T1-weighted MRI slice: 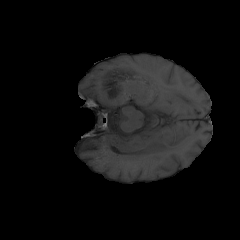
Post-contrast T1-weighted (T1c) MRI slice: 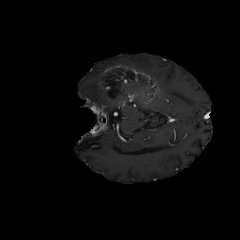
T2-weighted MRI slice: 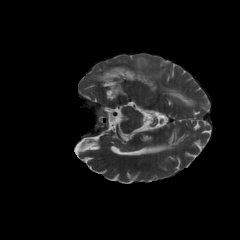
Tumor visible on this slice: yes